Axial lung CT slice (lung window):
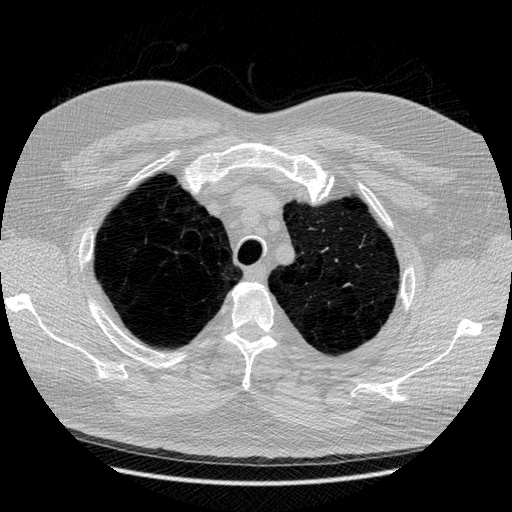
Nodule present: no